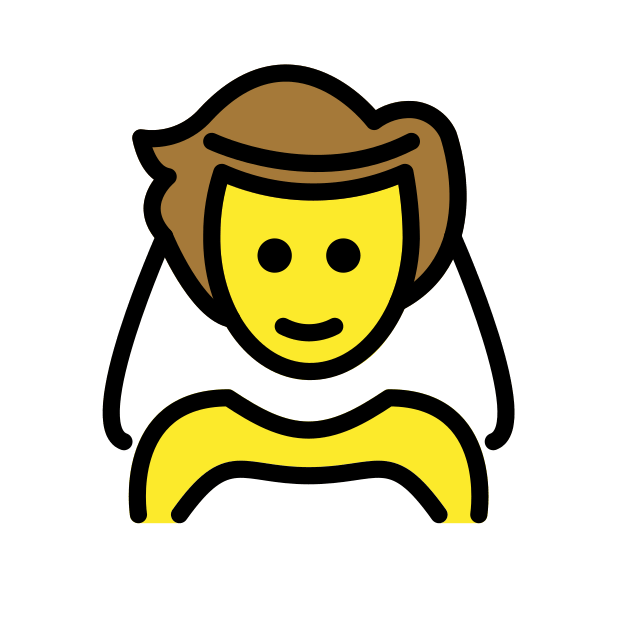
Emoji: 👰
Name: bride with veil
Unicode: 0x1f470